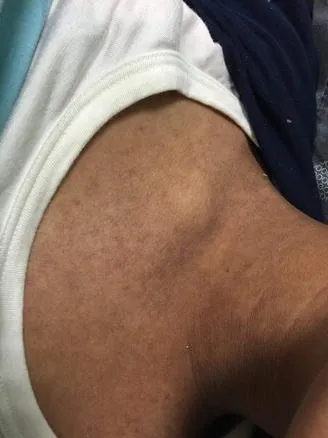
Erythematous maculopapular rash over the neck.
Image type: medical_photograph (skin_photograph)